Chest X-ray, PA view. Patient: 4 years old, sex F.
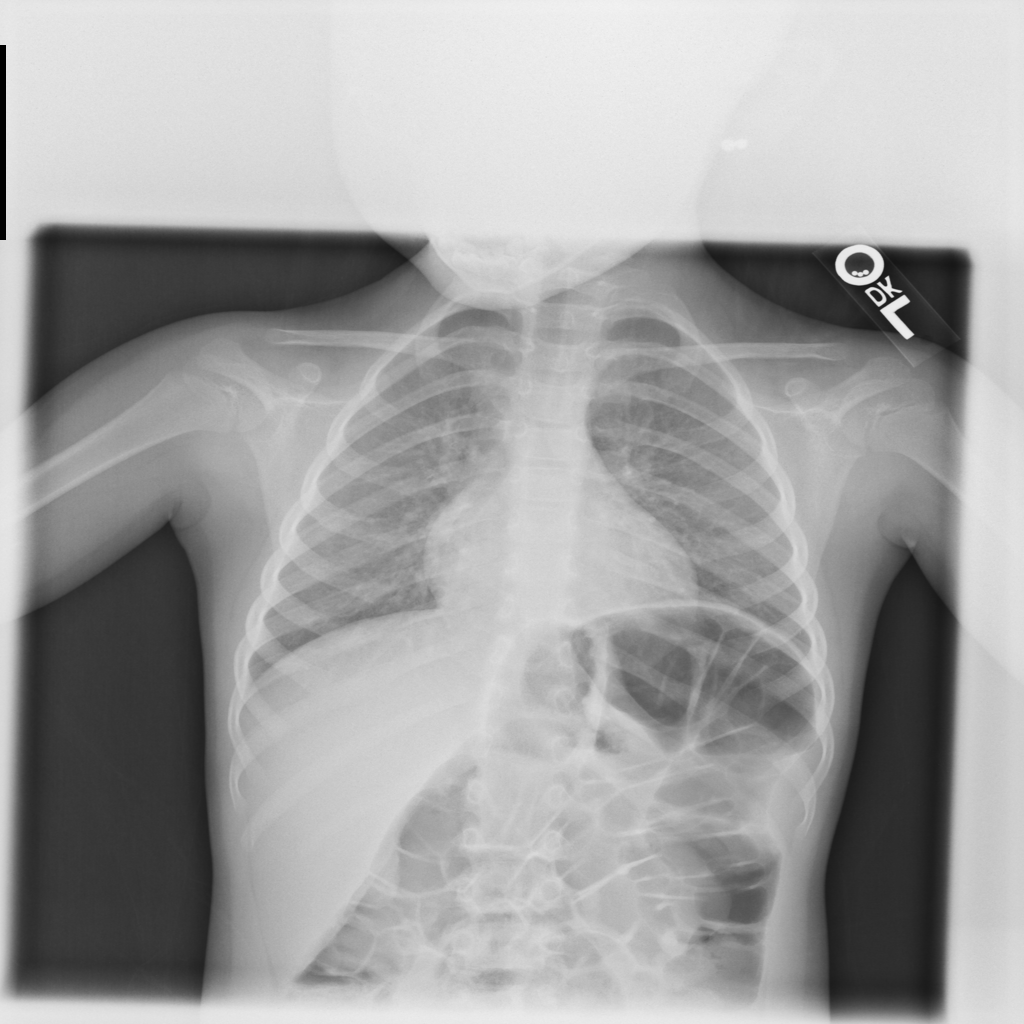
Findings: No Finding